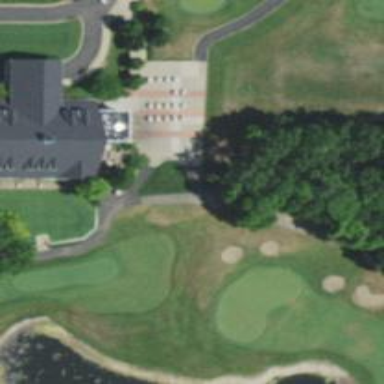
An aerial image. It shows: Path for both road and golf.